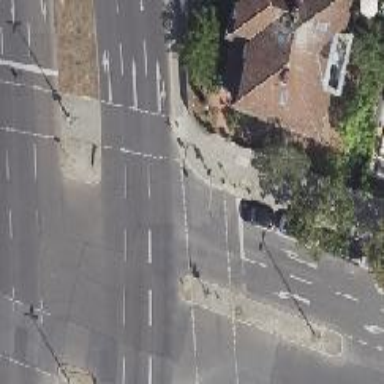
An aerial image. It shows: Asphalt footway with crossing equipped with traffic signals.